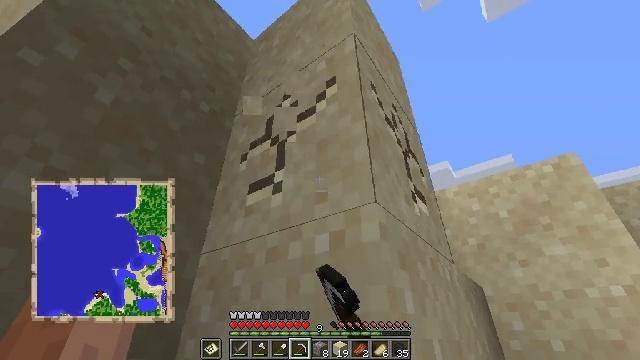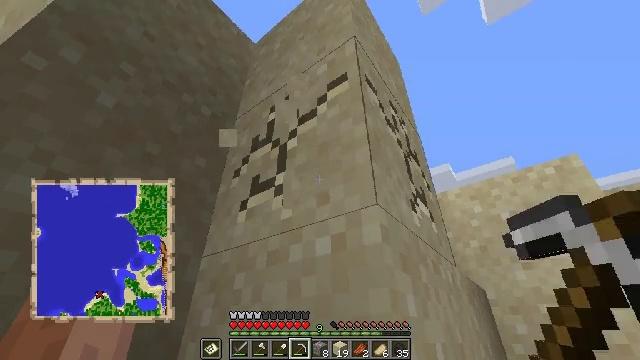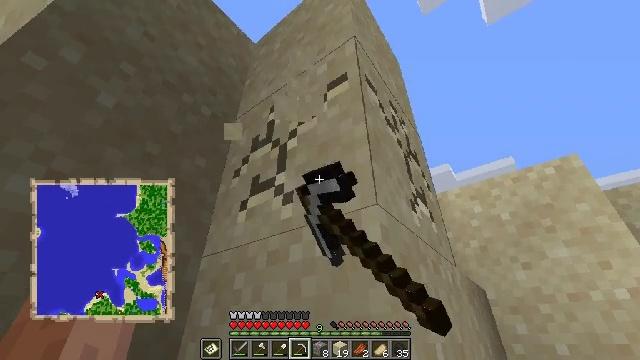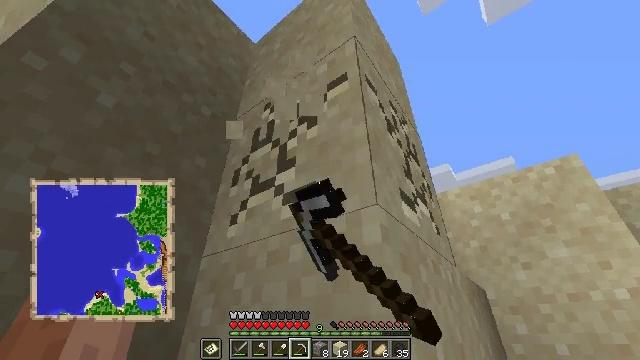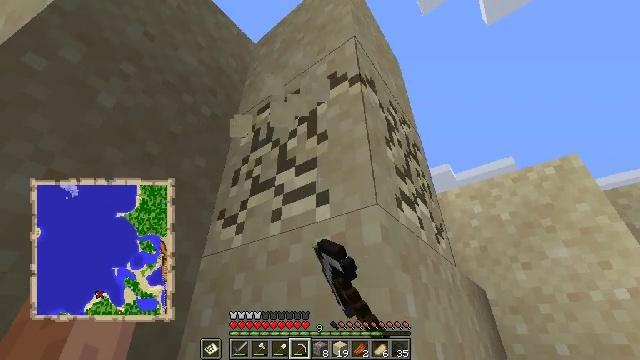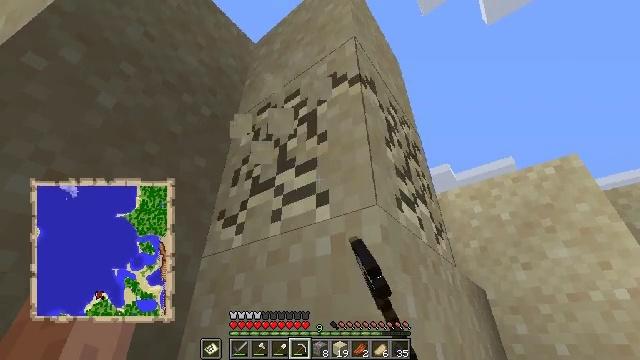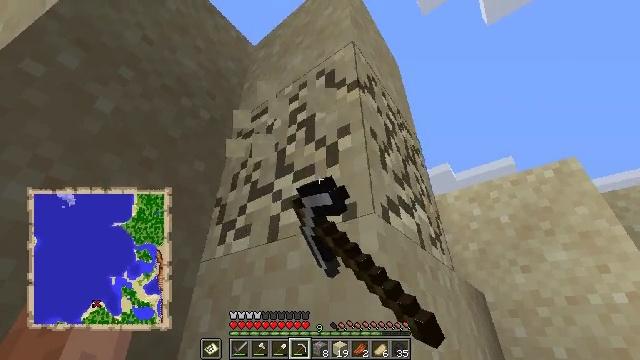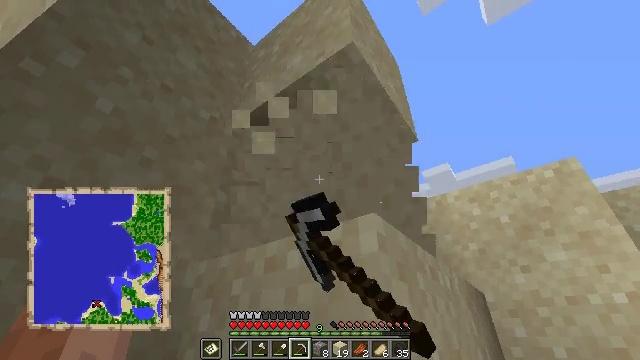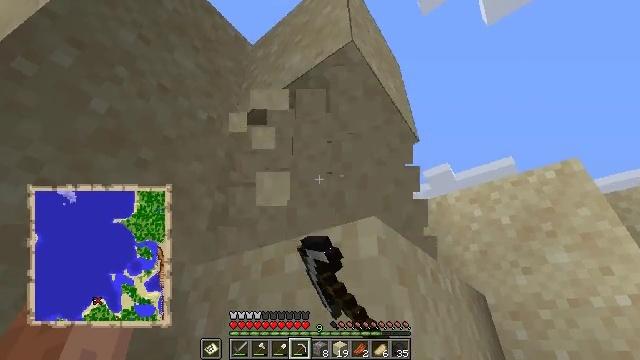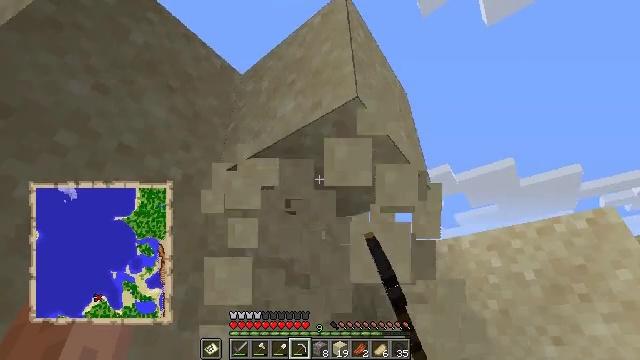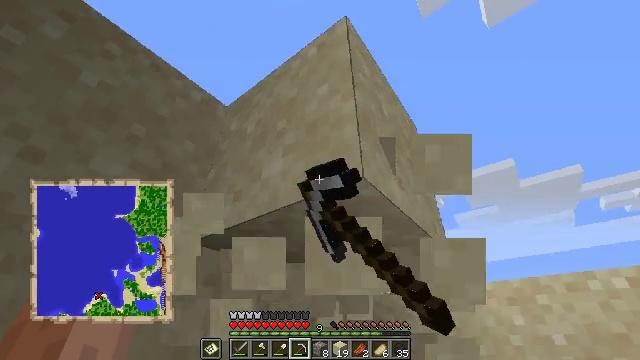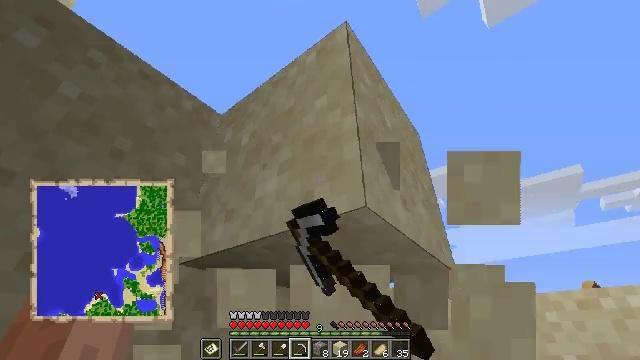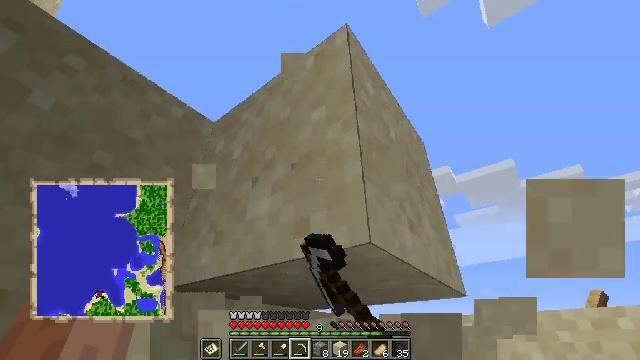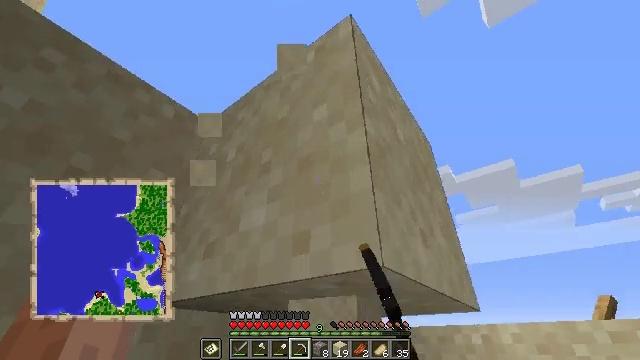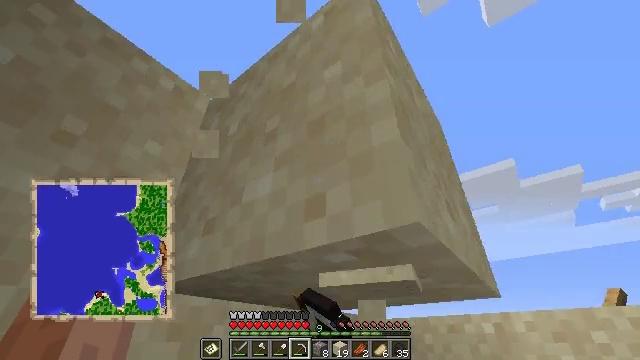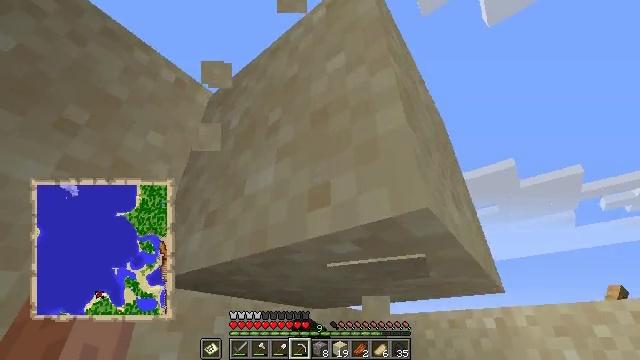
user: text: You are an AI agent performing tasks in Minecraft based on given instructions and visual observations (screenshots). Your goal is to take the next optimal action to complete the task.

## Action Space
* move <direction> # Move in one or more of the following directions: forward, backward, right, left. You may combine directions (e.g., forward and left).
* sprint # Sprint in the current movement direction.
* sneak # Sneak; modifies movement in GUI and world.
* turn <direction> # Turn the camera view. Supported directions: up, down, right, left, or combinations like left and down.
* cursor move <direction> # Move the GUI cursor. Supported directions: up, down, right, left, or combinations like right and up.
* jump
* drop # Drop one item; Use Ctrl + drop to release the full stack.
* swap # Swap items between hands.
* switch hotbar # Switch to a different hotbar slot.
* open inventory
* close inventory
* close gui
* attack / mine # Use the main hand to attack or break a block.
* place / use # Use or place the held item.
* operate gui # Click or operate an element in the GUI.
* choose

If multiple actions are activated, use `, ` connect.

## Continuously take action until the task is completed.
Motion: motion action
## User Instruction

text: Attack the ground to gather sand.
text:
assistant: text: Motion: attack / mine
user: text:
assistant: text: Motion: attack / mine
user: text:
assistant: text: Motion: attack / mine
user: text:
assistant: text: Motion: attack / mine
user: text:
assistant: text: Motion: move left, attack / mine
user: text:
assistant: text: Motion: move left, attack / mine
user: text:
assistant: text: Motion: move forward and move left, attack / mine
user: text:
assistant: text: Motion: move forward and move left, attack / mine, jump
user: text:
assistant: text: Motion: move forward, attack / mine, jump
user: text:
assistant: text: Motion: move forward, attack / mine, jump
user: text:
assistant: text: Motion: move forward, attack / mine, jump
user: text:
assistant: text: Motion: move forward and move left, attack / mine, jump
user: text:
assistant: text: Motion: move forward and move left, attack / mine
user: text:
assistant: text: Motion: move forward and move left, attack / mine
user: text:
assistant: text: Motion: move forward and move left, attack / mine
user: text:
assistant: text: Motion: move left, attack / mine
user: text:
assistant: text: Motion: turn right and down, attack / mine
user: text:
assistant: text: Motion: turn right and down, attack / mine
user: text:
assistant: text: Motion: attack / mine
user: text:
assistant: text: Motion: attack / mine
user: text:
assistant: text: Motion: attack / mine
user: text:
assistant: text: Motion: turn right, attack / mine
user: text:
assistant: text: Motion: attack / mine
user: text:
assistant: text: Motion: attack / mine
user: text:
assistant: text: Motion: turn right, attack / mine
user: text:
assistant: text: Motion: turn right and down, attack / mine
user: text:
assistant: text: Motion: turn right and down, attack / mine
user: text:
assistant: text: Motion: turn right and down, attack / mine
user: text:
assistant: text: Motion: turn right and down, attack / mine
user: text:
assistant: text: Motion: attack / mine